Field crop: maize
Growth stage: 2
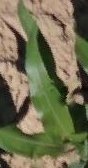
Species: maize